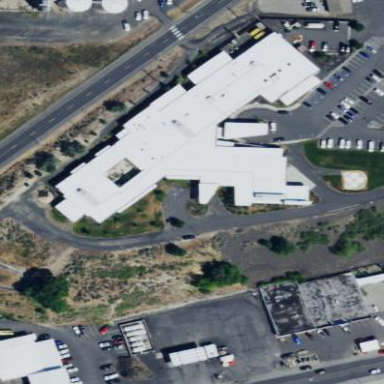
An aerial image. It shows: Healthcare facility identified as hospital.